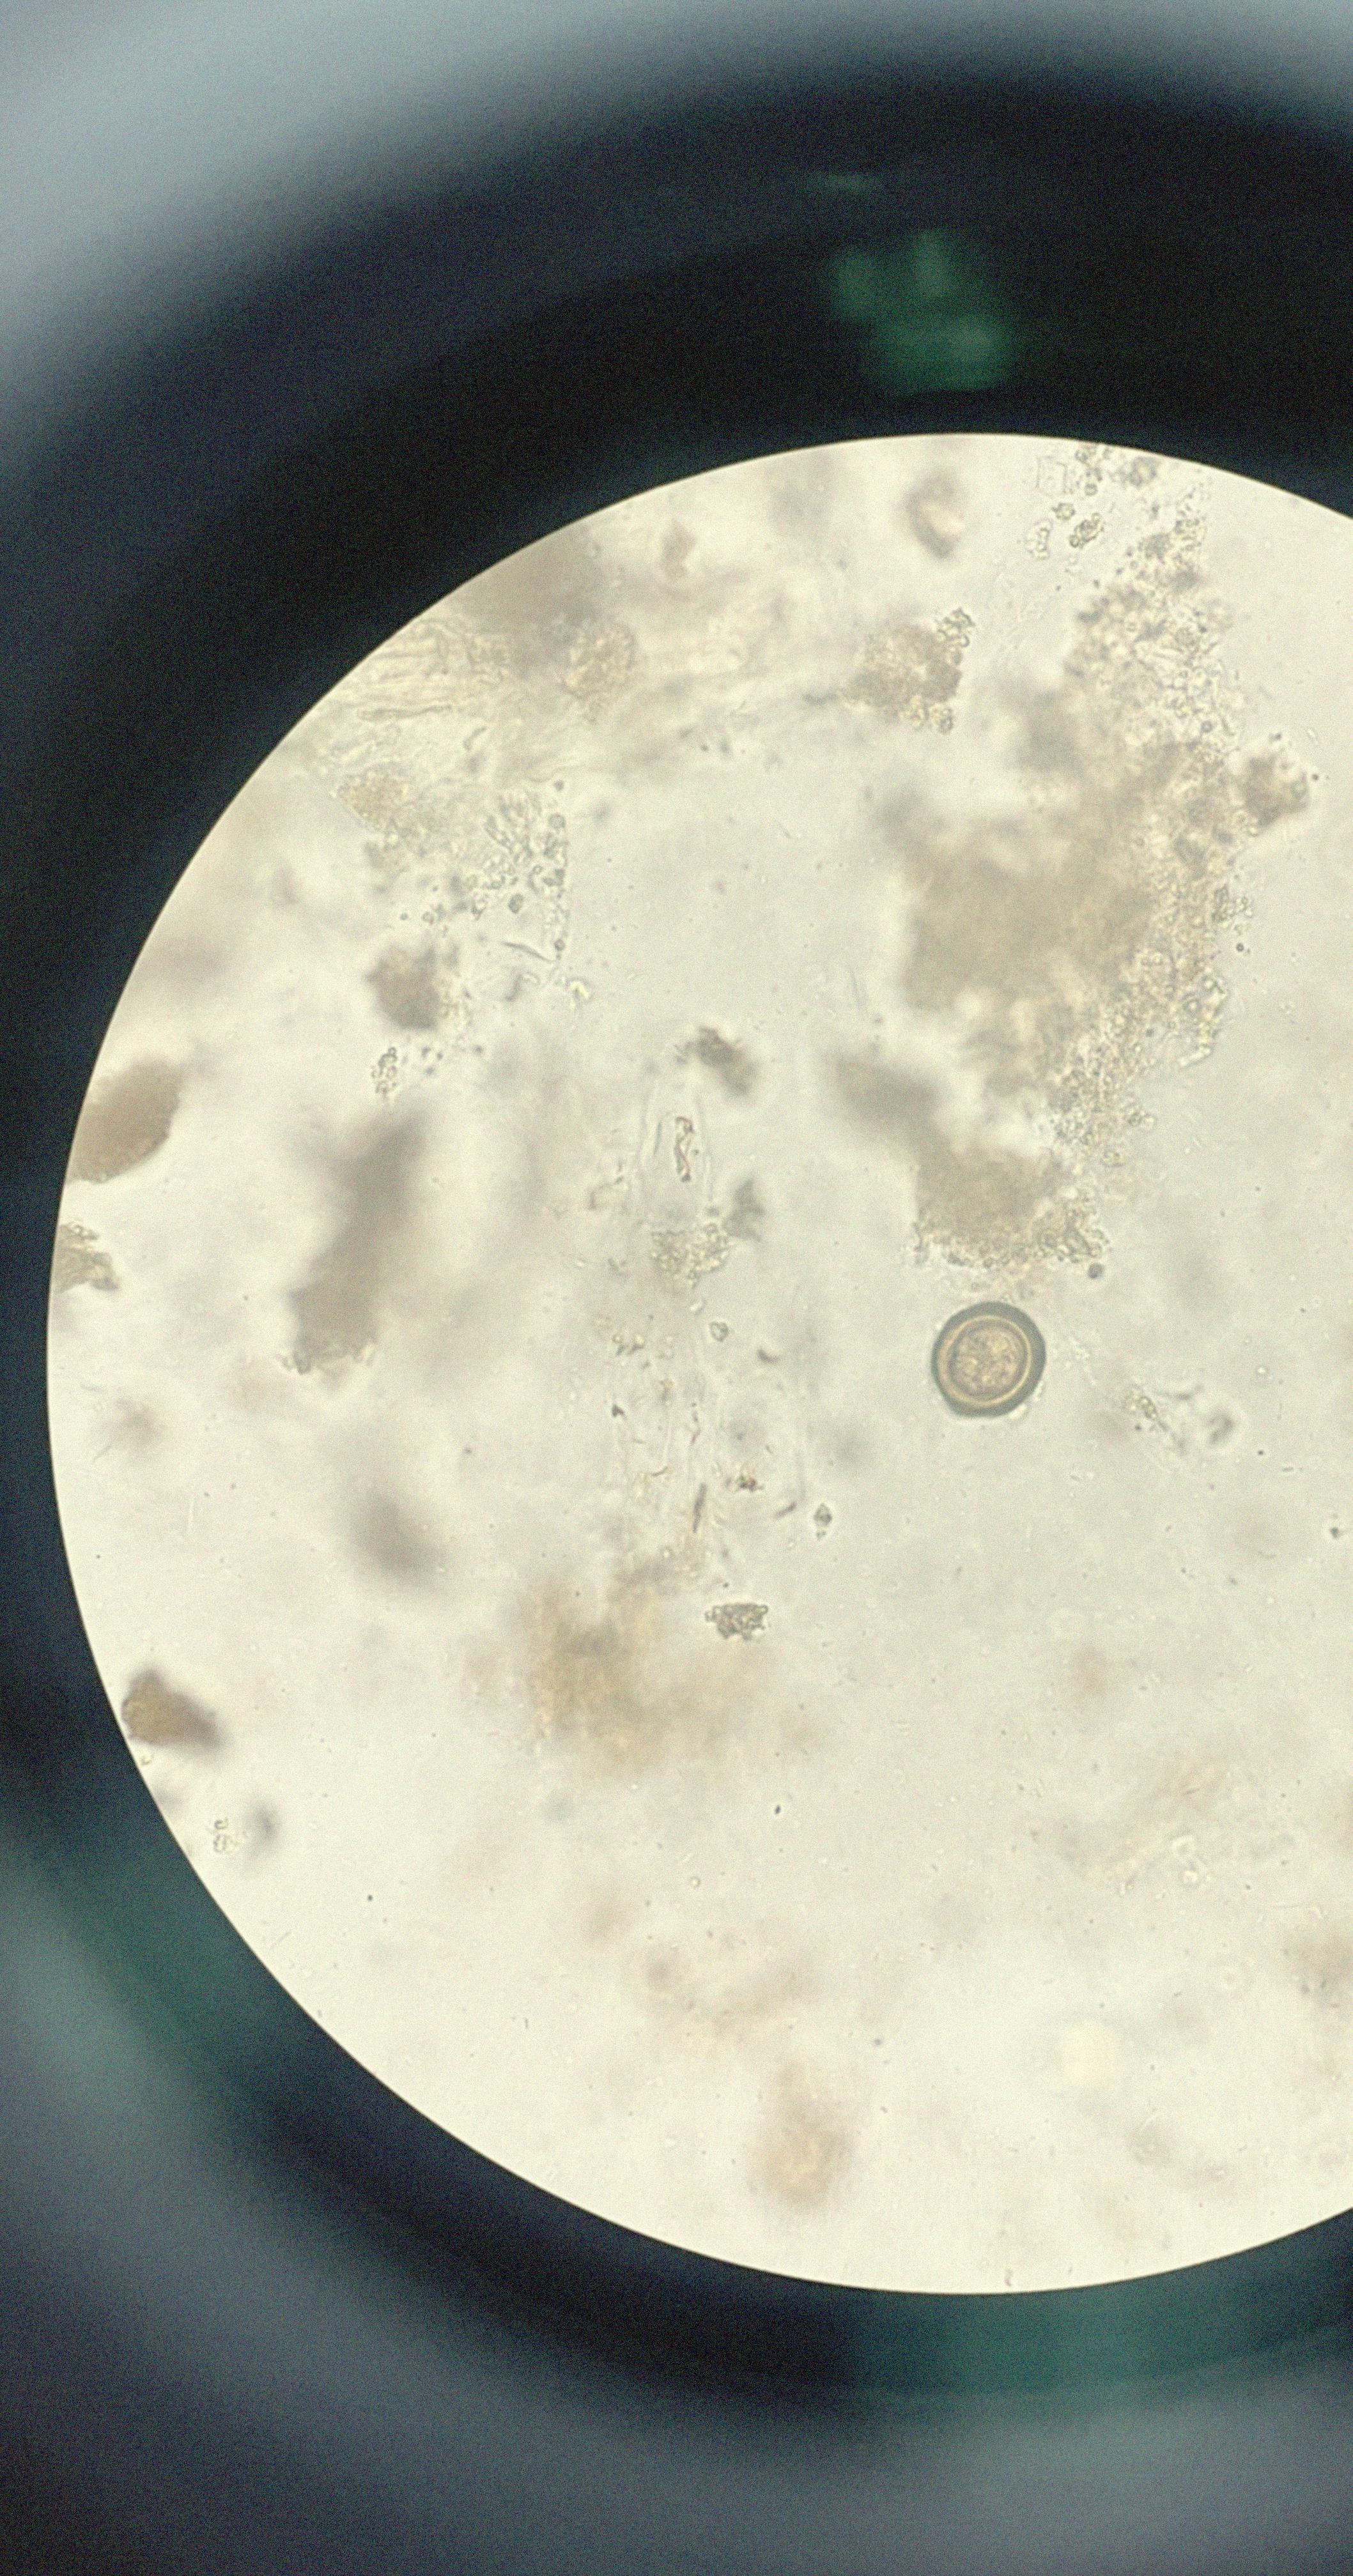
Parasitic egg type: Taenia spp. egg